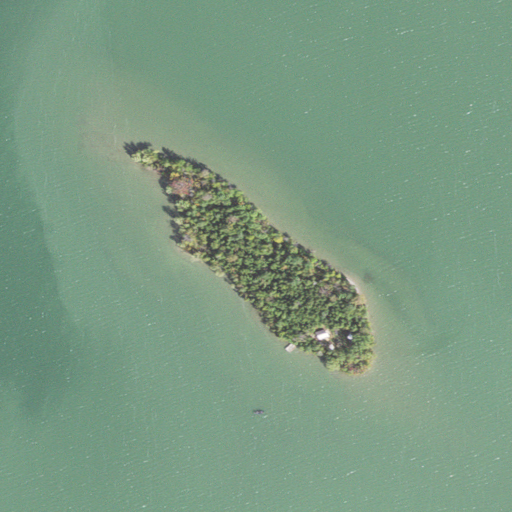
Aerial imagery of island in Michigan named Burnt Island containing open water and grassland